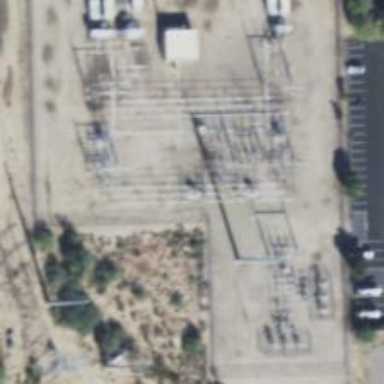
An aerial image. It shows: Switch used for power control.